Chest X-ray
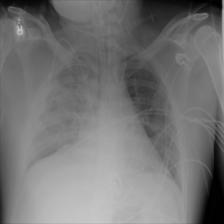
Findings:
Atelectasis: negative
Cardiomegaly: negative
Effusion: negative
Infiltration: negative
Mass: negative
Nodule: negative
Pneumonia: negative
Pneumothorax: negative
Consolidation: negative
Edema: negative
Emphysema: negative
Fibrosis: negative
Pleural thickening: negative
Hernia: negative